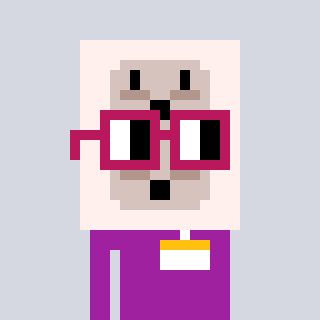
a pixel art character with square dark red glasses, a outlet-shaped head and a magenta-colored body on a cool background